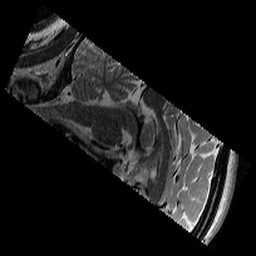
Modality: T2w
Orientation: sagittal
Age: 12
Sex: female
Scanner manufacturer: siemens
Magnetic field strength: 3 T
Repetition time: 9.23 s
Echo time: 0.067 s